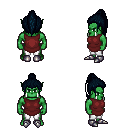
a pixel art fantasy rpg character, male body template, orc, green skin, maroon tunic, white pants, raven long topknot hairstyle, metal boots, four views (front, back, left, right), 2x2 character sprite sheet, small pixel art, hard edges, no anti-aliasing